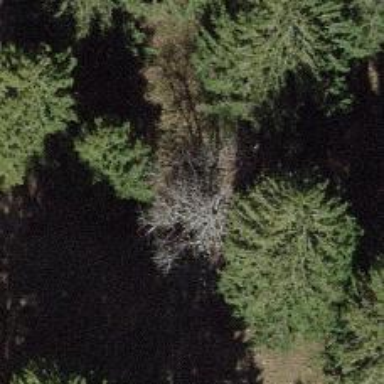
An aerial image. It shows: Single tag "natural: tree."